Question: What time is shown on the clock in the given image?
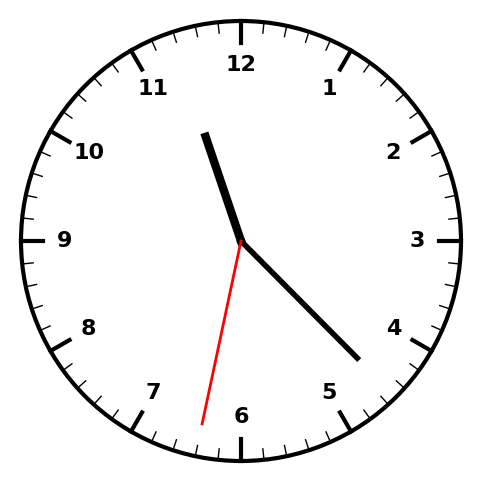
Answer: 11:22:32